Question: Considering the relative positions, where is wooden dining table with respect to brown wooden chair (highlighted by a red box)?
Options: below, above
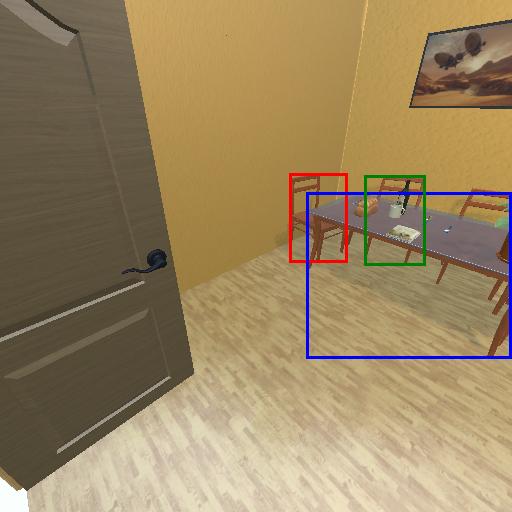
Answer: below